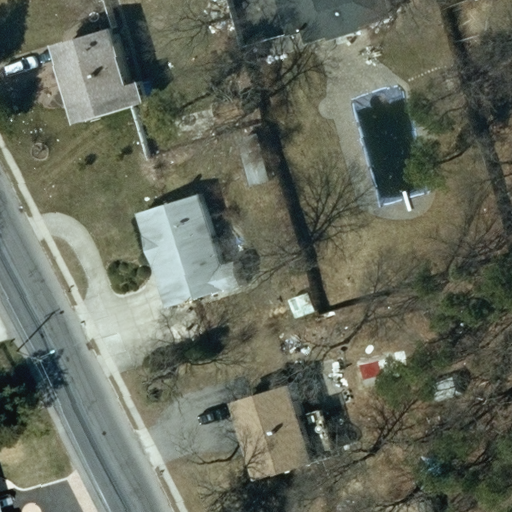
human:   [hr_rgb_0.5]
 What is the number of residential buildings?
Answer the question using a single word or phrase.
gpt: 4

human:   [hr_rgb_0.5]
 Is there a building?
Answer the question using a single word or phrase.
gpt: yes

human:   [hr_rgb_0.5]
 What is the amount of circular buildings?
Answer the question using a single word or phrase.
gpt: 0

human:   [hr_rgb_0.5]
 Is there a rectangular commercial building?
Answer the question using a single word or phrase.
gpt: no

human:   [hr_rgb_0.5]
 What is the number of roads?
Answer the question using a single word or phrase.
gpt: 1

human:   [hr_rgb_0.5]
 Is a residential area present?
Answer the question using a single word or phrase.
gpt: yes

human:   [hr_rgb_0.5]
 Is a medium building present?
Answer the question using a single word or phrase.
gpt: yes

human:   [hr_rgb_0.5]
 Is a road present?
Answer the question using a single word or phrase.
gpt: yes

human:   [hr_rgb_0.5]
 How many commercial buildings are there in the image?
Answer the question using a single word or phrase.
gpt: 0

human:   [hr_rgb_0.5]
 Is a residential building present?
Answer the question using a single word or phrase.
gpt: yes

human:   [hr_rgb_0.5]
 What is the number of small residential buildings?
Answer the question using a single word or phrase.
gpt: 0

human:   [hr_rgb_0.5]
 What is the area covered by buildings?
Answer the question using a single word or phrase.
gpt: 966m2

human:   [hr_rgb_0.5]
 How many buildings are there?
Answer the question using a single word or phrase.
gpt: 6

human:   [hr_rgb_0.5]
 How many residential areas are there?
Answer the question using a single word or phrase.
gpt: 1

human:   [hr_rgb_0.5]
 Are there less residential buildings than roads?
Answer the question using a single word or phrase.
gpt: no

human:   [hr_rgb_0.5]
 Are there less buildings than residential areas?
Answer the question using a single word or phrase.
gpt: no

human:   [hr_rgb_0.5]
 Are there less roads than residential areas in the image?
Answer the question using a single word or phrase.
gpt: no

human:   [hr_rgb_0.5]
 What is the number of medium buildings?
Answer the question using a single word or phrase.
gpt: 4

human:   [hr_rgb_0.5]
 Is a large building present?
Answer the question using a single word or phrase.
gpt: no

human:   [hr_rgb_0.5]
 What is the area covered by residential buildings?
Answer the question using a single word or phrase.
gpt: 877m2

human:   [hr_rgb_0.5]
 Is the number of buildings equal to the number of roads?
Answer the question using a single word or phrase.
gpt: no

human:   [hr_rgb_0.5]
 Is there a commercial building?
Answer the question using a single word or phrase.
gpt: no

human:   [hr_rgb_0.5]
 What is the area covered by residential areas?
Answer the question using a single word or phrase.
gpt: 10619m2

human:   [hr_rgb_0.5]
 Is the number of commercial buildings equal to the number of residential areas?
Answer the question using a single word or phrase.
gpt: no

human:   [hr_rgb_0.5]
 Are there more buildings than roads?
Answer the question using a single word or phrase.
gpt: yes

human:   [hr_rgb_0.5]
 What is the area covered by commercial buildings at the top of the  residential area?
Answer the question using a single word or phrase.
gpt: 0m2

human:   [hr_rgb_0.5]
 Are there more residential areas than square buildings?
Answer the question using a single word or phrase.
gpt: yes

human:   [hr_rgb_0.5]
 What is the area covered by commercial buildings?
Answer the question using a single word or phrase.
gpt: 0m2

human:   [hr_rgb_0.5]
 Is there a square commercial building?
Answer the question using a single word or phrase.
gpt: no

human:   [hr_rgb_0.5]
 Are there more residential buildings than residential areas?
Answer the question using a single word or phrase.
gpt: yes

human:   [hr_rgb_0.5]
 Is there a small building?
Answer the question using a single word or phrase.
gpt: yes

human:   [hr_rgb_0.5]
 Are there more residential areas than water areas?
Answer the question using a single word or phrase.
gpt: yes

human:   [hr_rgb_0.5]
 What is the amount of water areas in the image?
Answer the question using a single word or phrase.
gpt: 0

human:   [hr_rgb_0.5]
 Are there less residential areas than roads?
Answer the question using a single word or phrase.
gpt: no

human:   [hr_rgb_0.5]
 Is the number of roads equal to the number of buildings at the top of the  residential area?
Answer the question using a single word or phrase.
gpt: no

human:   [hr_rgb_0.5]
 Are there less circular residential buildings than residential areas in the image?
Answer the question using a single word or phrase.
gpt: yes

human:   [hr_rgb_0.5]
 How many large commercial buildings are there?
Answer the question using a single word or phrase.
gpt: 0

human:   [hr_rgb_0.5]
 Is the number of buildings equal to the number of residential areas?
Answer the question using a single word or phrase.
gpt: no

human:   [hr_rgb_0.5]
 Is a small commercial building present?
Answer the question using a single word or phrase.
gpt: no

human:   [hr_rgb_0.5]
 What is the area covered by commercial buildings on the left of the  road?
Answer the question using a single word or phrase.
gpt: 0m2

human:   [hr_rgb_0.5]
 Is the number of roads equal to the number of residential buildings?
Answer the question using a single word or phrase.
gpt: no

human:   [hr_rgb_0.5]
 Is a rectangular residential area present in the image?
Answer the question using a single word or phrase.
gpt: yes

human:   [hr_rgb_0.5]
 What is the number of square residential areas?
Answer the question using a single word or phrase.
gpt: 0

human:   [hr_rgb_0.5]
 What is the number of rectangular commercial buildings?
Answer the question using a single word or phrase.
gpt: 0

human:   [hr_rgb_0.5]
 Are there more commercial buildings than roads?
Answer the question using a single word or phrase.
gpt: no

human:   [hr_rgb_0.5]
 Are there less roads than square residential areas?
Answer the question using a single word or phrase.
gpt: no

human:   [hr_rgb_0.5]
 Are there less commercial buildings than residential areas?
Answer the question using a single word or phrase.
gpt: yes

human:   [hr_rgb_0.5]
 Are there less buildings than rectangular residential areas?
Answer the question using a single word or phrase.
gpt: no

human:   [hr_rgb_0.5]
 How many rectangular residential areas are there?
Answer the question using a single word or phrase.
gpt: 1

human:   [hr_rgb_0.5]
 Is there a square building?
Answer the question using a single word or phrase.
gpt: no

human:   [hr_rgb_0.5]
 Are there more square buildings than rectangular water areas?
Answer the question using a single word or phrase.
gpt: no

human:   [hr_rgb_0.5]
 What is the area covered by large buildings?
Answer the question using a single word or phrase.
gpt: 0m2

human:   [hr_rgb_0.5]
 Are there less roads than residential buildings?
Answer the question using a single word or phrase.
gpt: yes

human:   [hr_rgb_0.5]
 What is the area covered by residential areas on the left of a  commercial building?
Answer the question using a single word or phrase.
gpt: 0m2

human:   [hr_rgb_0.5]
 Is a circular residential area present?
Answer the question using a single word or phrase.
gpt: no

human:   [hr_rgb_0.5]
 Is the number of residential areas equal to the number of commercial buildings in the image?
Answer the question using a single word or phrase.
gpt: no

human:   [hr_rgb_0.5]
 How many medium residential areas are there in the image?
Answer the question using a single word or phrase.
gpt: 0

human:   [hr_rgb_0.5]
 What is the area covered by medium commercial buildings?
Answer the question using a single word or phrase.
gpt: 0m2

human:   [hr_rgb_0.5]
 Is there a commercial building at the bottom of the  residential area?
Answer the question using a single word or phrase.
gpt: no

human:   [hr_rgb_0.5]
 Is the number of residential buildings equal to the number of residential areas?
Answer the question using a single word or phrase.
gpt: no

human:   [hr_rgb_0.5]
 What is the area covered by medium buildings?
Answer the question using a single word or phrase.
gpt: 877m2

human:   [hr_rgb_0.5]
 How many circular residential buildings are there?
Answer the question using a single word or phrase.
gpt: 0

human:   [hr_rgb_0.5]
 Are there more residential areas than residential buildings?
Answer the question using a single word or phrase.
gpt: no

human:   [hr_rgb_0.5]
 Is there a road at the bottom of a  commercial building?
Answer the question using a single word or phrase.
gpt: no